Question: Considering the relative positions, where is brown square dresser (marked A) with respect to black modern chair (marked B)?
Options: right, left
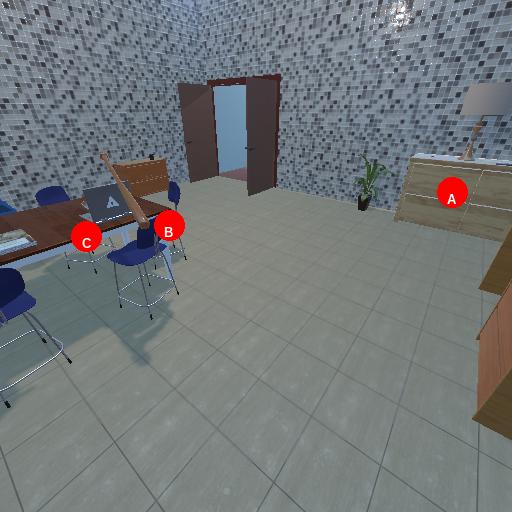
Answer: right